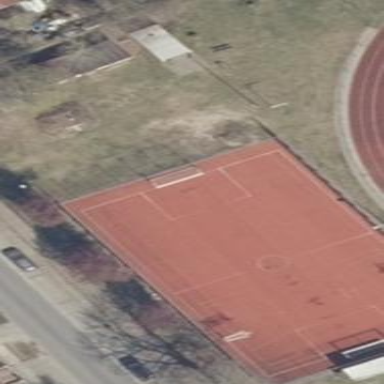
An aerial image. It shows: Soccer pitch with tartan surface for leisure land.